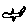
Label: bird